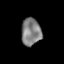
Tissue: lung
Cell type: Epithelial cells
Senescence score: 0.5608
Nuclear area (px): 530
Mean DAPI intensity: 127.46